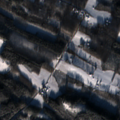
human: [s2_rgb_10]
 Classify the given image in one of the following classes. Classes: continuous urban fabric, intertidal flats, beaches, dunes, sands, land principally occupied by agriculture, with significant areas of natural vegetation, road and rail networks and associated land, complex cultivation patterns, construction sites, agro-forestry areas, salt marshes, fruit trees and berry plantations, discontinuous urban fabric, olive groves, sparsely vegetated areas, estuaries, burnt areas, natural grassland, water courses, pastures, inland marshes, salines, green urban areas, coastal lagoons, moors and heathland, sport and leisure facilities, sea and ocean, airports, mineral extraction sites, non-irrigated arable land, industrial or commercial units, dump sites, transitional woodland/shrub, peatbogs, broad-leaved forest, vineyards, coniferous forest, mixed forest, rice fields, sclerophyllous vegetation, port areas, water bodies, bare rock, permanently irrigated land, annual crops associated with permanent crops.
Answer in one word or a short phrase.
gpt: land principally occupied by agriculture, with significant areas of natural vegetation, broad-leaved forest, mixed forest